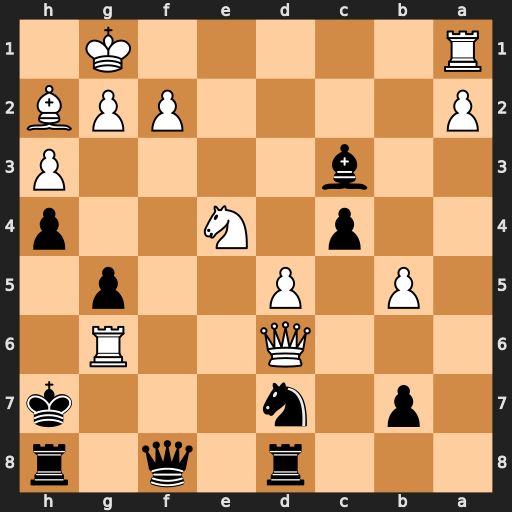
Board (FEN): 3r1q1r/1p1n3k/3Q2R1/1P1P2p1/2p1N2p/2b4P/P4PPB/R5K1
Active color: b
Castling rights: -
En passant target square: -
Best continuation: Qxd6 Rxd6 Bxa1 Nxg5+ Kg7